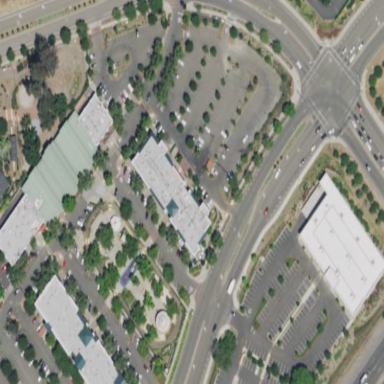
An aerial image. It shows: Parking area with surface.